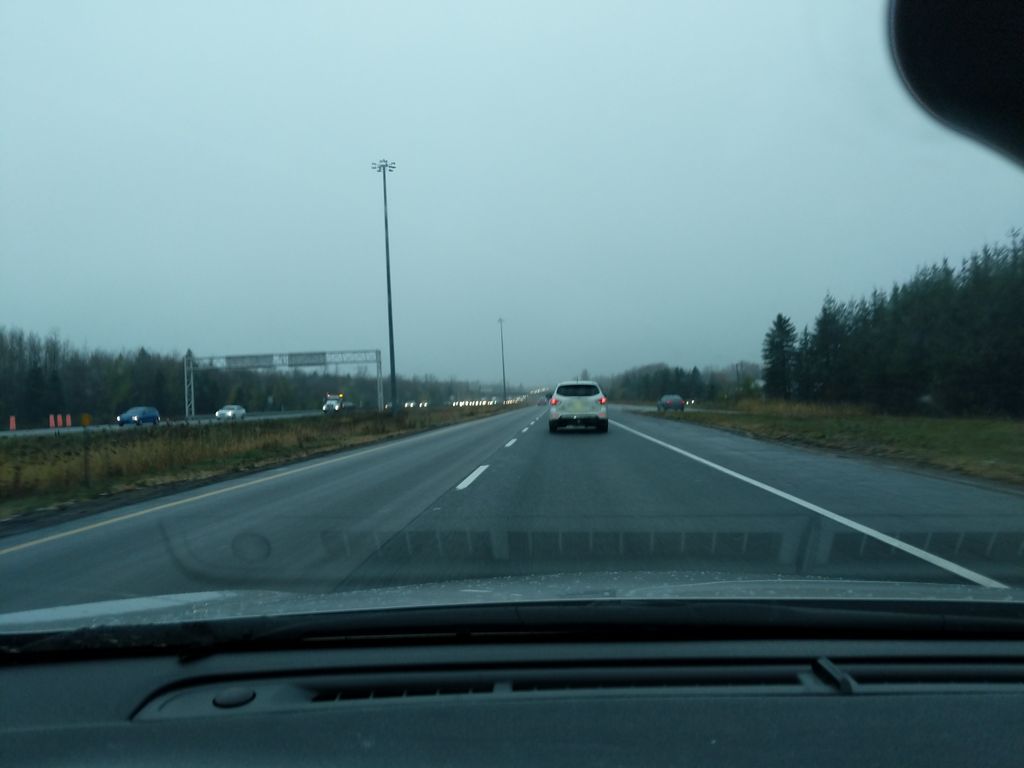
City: quebec_city